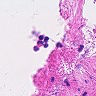
Metastatic tissue present: no